Question: I am looking for examples or tutorials of the <URL> step method used for image processing.
The only vaguely image-related resource that I have found until now is this astronomy <URL>.
This wider <URL> does not seem to provide PyMC example code.
What about finding the peak on this simulated array?
'''
import numpy as np
from matplotlib import pyplot as plt
sz = (12,18)
data_input = np.random.normal( loc=5.0, size=sz )
data_input[7:10, 2:6] = np.random.normal( loc=100.0, size=(3,4) )
fig = plt.figure()
ax = fig.add_subplot(1,1,1)
im = ax.imshow( data_input )
ax.set_title("input")
'''

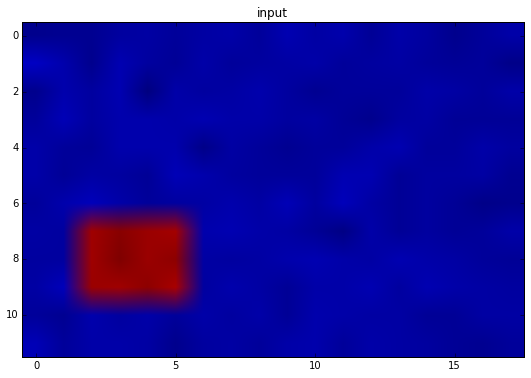
Answer: The closest I know of is here: <URL> (see
Example: Kaggle contest on Observing Dark World)
On this thread you asked a specific question: <URL> about finding an array in an image. Here is a first attempt at a model:
In that case it seems like you are trying to estimate a 2-D uniform distribution with gaussian noise. You'll have to translate this into an actual model but this would be one idea:
> lower_x ~ DiscreteUniform(0, 20)upper_x ~ DiscreteUniform(0,20)lower_y ~ DiscreteUniform(0, 20)upper_y ~ DiscreteUniform(0, 20)height ~ Normal(100, 1)noise ~ InvGamma(1, 1)means = zeros((20, 20))means[[lower_x:upper_x,lower_y: upper_y]] = height # this needs to be
a deterministicdata ~ Normal(mu=means, sd=noise)
It might be better to code upper_x as an offset and then do lower_x:lower_x+offset_x, otherwise you need a potential to enforce lower_x < upper_x.